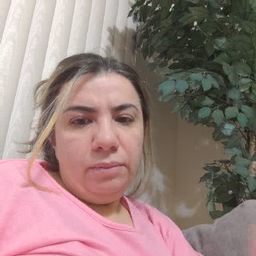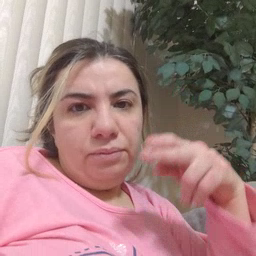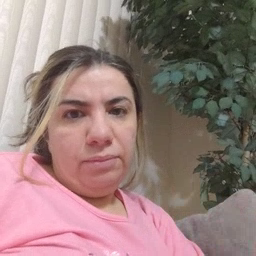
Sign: cut